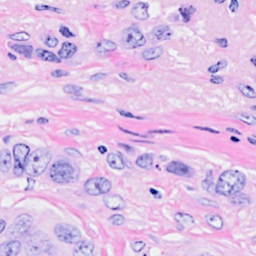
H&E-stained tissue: Breast